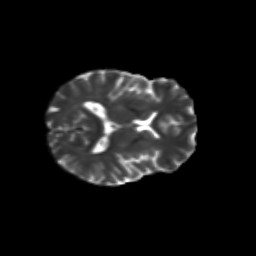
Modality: T2w
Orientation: axial
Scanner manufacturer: siemens
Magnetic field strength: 3 T
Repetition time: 9.2 s
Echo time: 0.084 s